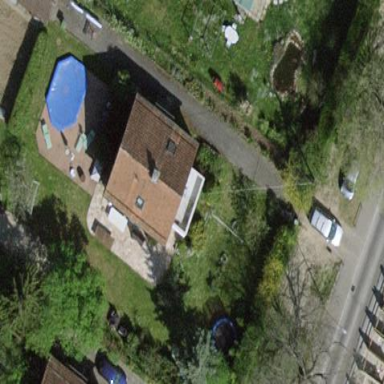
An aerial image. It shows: Garden surrounded by fence.